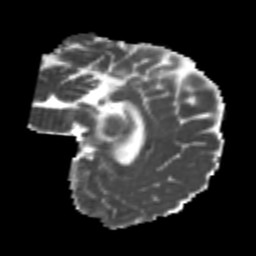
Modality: MD
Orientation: sagittal
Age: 22
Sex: female
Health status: healthy
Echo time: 0.074 s